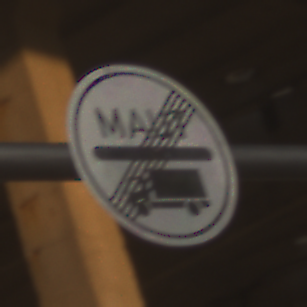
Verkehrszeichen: EndeMautpflicht
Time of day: SunriseSunset
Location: Roofed (Suburban)
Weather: Clear
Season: NotSpecified
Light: Natural